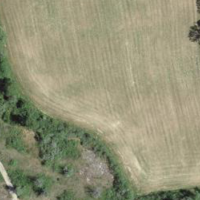
EUNIS habitat code: 52
Species observed at this site:
Hypericum perforatum
Acer campestre